Interaction volume radius: 5 \u00c5
Interaction volume height: 10 \u00c5
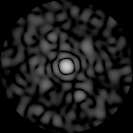
Disorder parameter: 0.8769